Question: I would like to make same ListView / DataGird like the following:

First: I am not sure if it's a ListView or a DataGrid, how can I know?
Second: How can I do that? (AS you can see, there's Icon in the first cell, and the second one is splitted to 3 rows > Name of device, Driver of device and Status of device. The third cell with the volume meter doesnt metter).
Thank you very much!
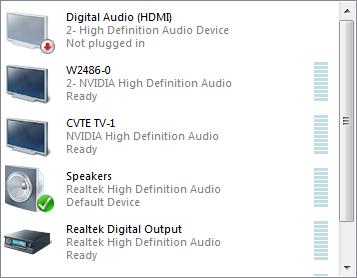
Answer: Thanks to H.B., If you just want to display without selection etc, use an 'ItemsControl':
<URL>